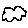
Label: cloud